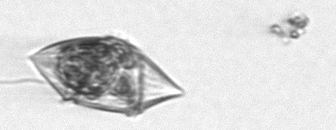
Label: Gyrodinium